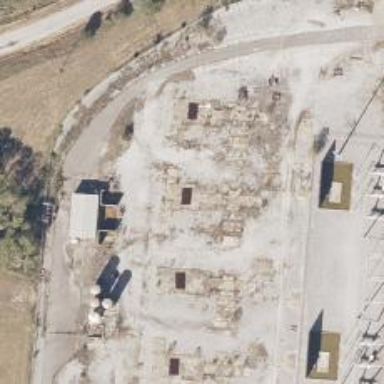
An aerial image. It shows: Gas-powered generator.